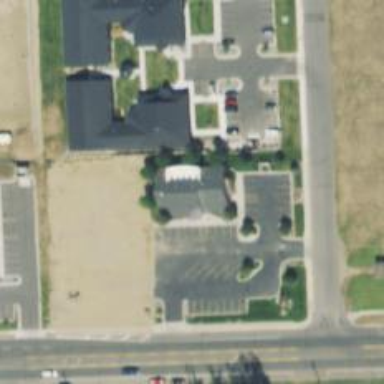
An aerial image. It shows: Healthcare clinic is depicted in the image.